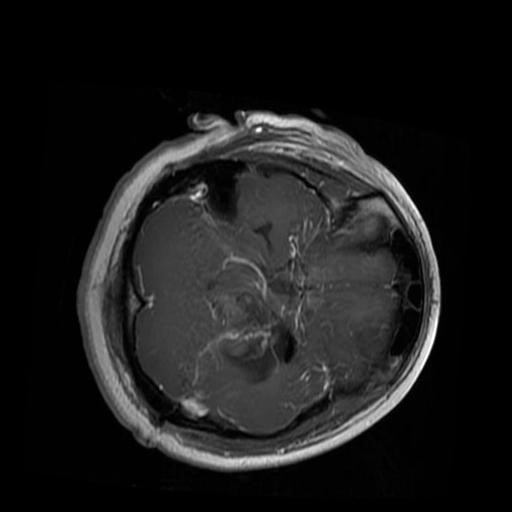
Label: brain_glioma